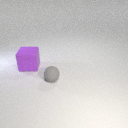
small gray rubber sphere to the right of large purple rubber cube